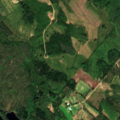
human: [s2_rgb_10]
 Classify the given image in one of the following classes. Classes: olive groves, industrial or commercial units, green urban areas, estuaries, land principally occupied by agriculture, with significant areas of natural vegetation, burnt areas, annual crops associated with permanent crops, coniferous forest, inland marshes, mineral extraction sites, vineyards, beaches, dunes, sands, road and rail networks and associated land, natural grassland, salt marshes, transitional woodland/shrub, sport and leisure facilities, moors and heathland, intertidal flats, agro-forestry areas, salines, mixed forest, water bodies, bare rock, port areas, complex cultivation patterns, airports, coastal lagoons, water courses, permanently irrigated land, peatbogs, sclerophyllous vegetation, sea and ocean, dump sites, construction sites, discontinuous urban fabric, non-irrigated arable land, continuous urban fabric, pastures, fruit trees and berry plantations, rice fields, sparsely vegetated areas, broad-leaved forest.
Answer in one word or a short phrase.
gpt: coniferous forest, mixed forest, water bodies